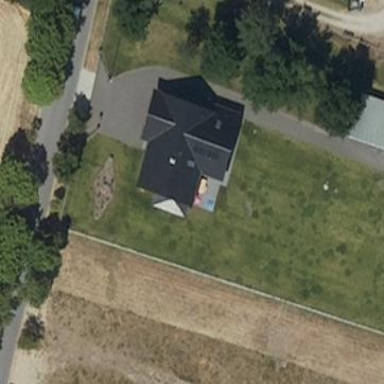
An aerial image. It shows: House with flat dark grey roof. The house has multiple parts.